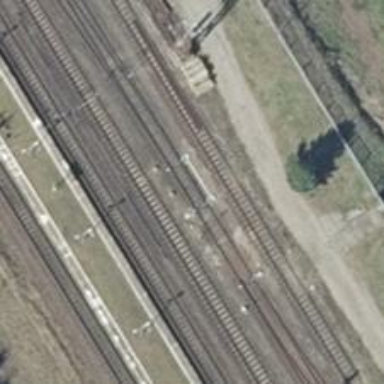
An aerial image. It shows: Railway switch.